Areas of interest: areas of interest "Media Organization"
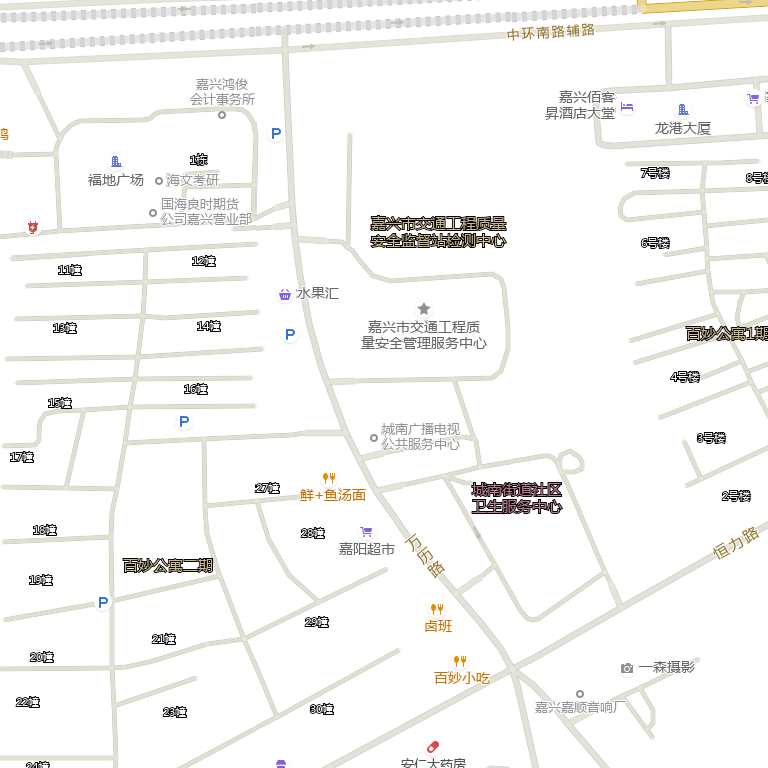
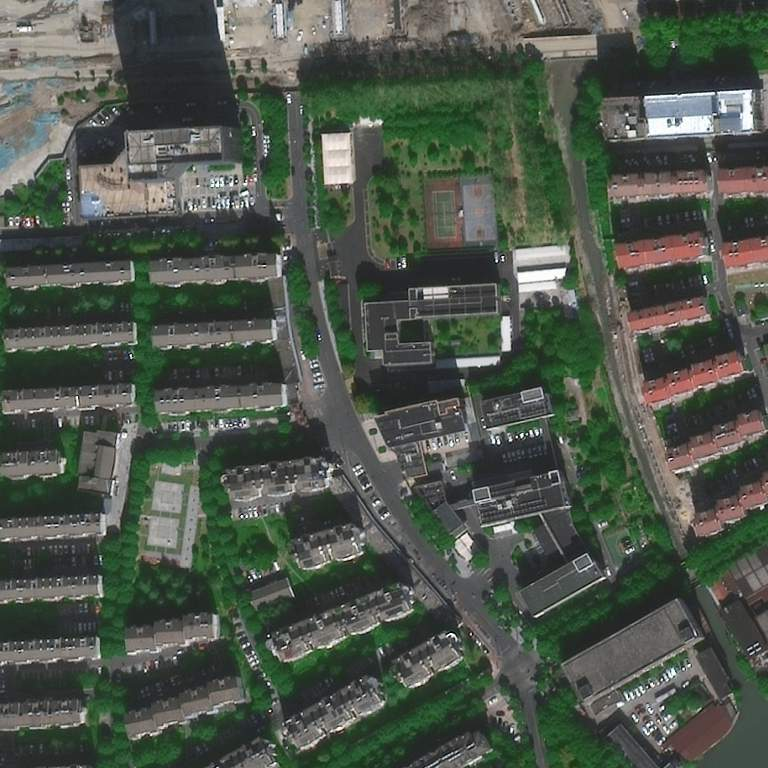